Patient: sex M, age 61
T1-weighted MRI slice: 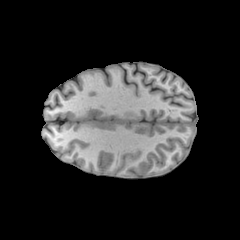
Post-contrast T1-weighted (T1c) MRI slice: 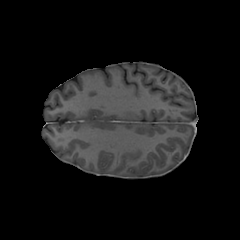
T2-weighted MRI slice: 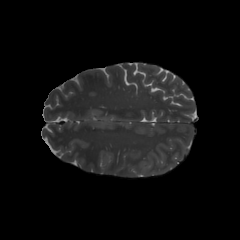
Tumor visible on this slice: no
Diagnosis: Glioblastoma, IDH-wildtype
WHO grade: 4